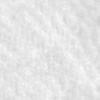
Label: no_change